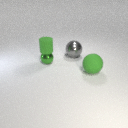
small green metal sphere in front of large gray metal sphere